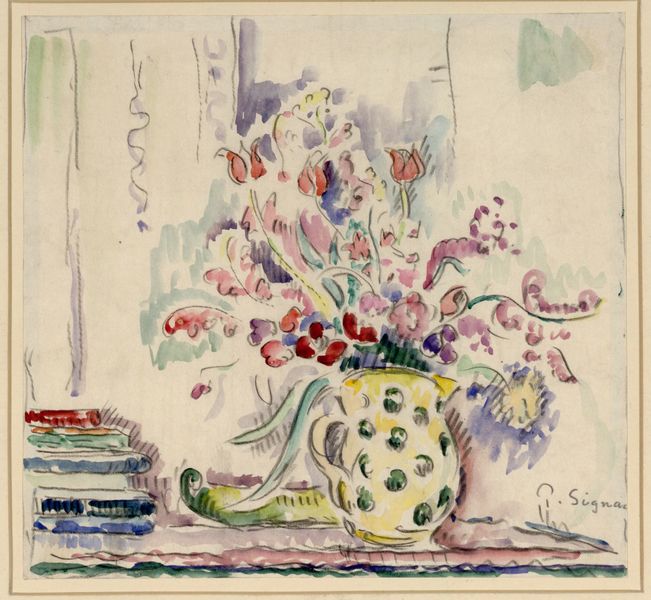
Titel: Blumenstillleben (Blumen in einem Warzenkrug auf einem Tisch, links ein Stoß Bücher)
Künstler: Paul Signac
Standort: Wien
Institution: Albertina, Wien
Schlagwörter: blau, blätter, schatten, aquarell, gelb, grün, blumen, bunt, pastell, tisch, weiss, zeichnung, blüten, rot, malerei, signatur, tischdecke, vorhang, tücher, decke, pflanzen, rosa, zart, henkel, kanne, krug, stilleben, stillleben, vase, farbig, sommer, bücher, studie, moderne, farbe, lila, wasserfarbe, rand, tulpen, gardine, tapete, strauss, frühling, blumenstrauß, punkte, griff, paul, tupfen, stängel, stapel, signac, paul signac, sigmar, p. signac, rot blau, bücherstapel, bücherrücken